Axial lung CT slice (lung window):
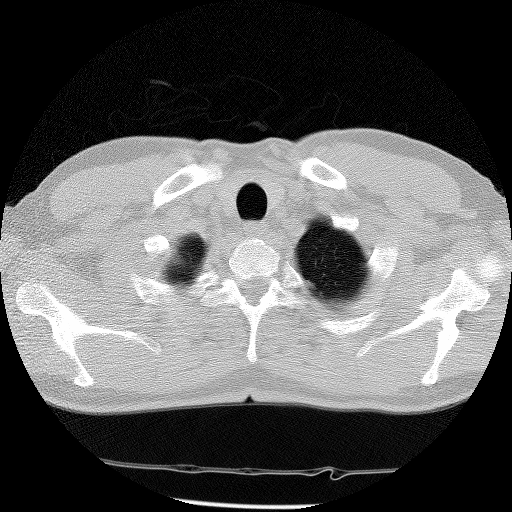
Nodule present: no